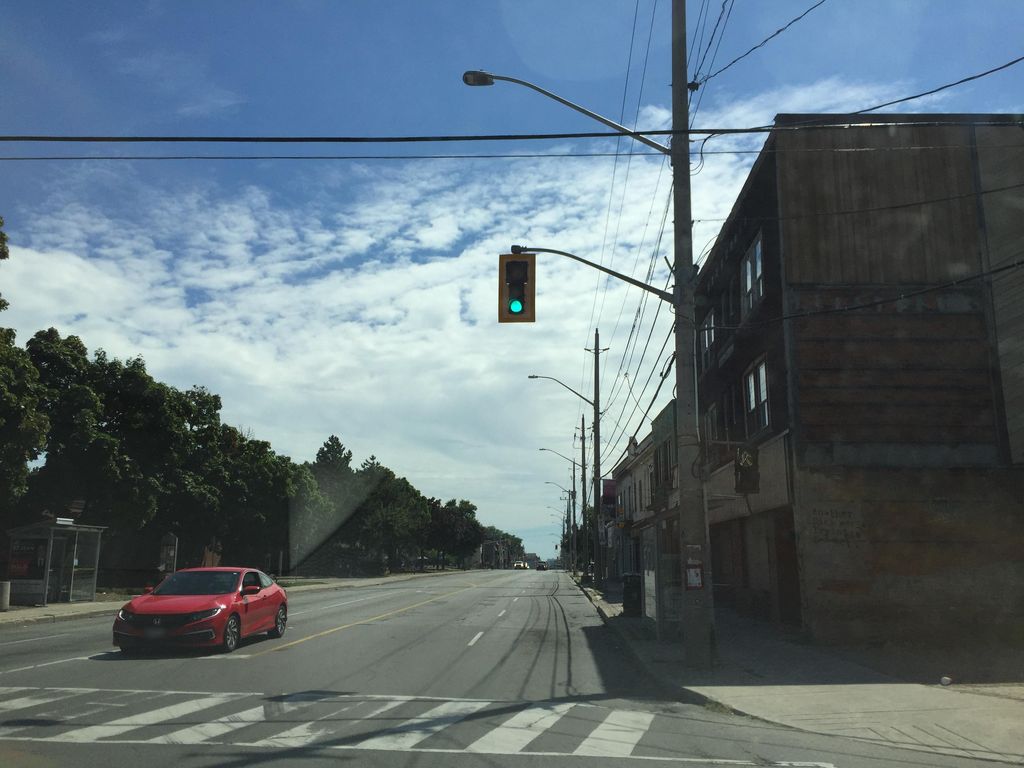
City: hamilton